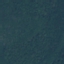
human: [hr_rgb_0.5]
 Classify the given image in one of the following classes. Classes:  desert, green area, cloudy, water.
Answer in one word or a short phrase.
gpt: green area